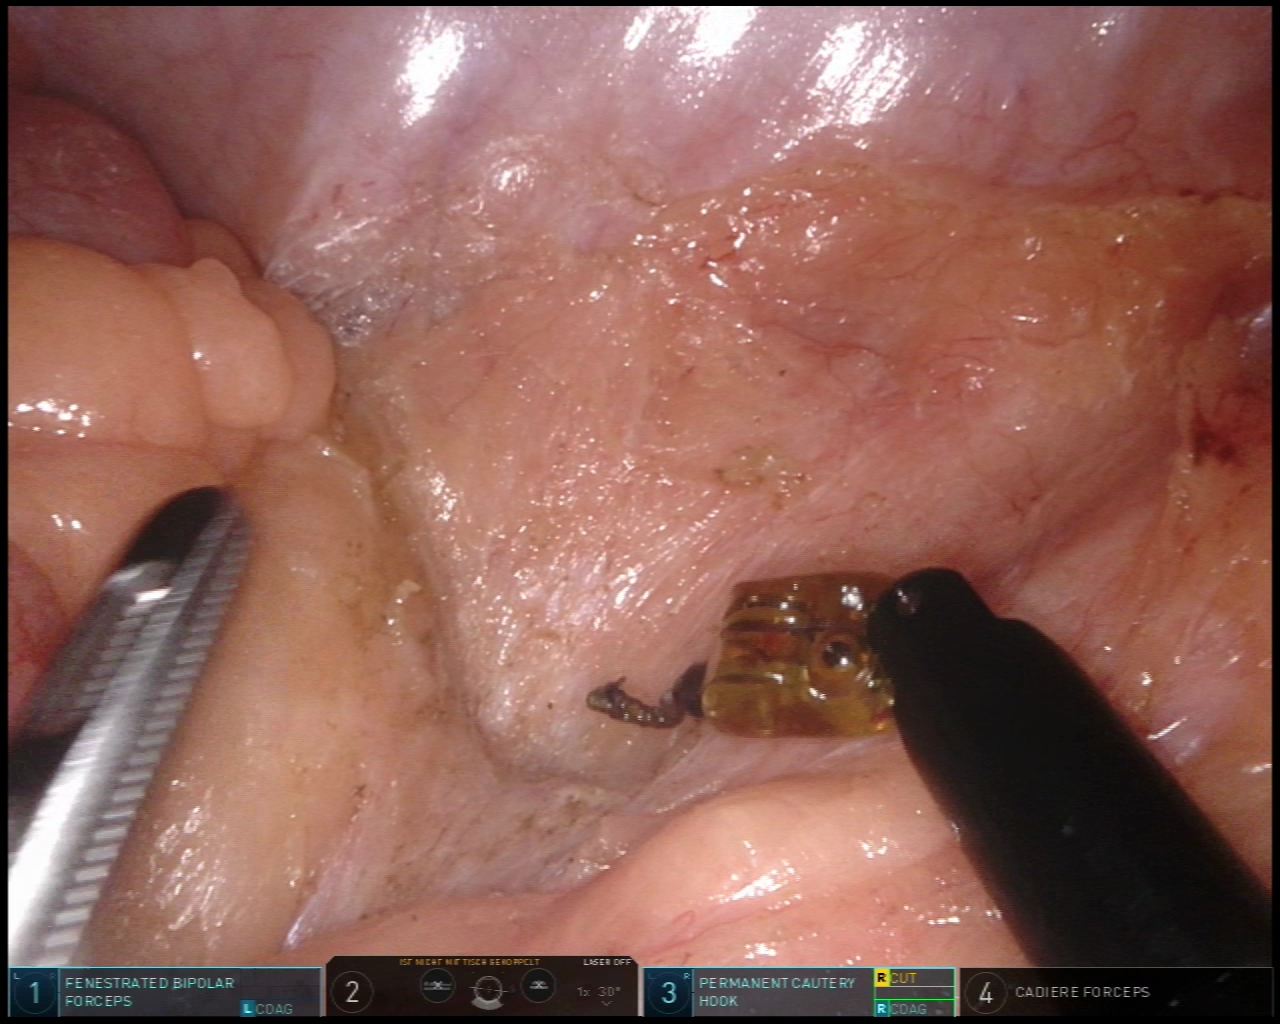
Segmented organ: colon
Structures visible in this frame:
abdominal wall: yes
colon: yes
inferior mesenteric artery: no
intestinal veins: no
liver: no
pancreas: no
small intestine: no
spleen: no
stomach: no
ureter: no
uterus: no
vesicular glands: no